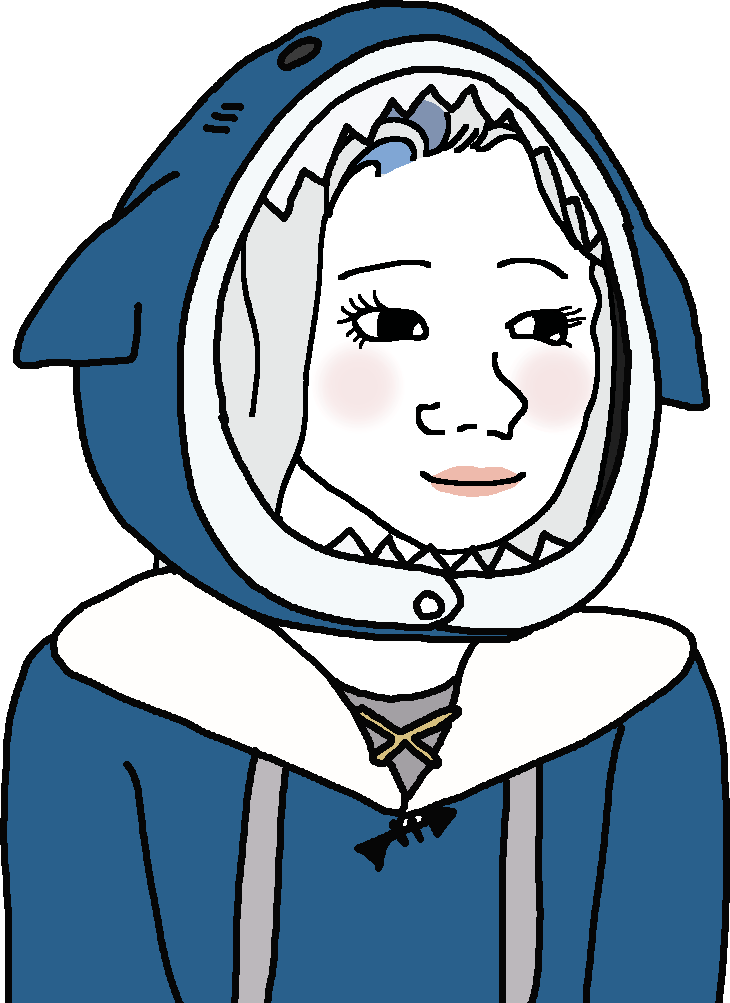
Label: 5_Trad_Wife